Question: How can I change the style of the combobox's listview?
Here is part of the code so far:
'''
style = ttk.Style()
style.configure("BW.TLabel", foreground="black", background="#20252b",
insertbackground="white", fieldbackground= 'blue')
optmn = ttk.Combobox(self, style="BW.TLabel")
optmn.place(x=140, y=200, width=150, height=25)
'''
How can I access the style of the listview of the combobox?
Sample Image:

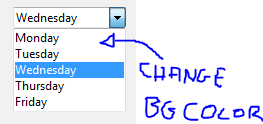
Answer: Found it! the way to change the BG of the listview of the combobox is:
'''
import ttk
import Tkinter
root = Tkinter.Tk()
root.option_add("*TCombobox*Listbox*Background", 'green')
combo = ttk.Combobox().pack()
root.mainloop()
'''